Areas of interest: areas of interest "School"
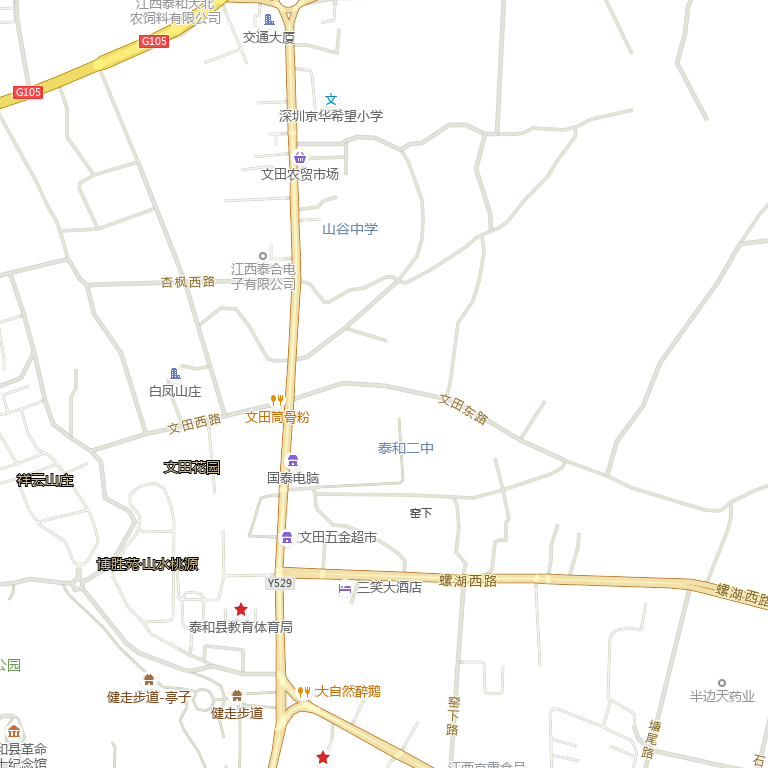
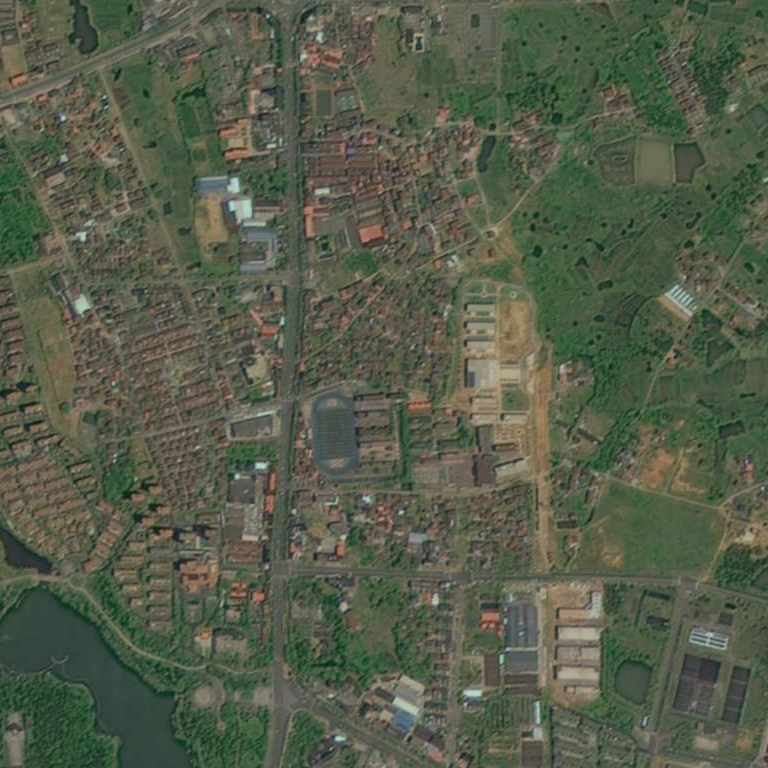